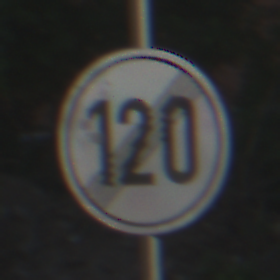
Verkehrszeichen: EndeGeschwindigkeit120
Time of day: MorningAfternoon
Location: Outdoor (Suburban)
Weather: PartlyCloudy
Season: NotSpecified
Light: Natural